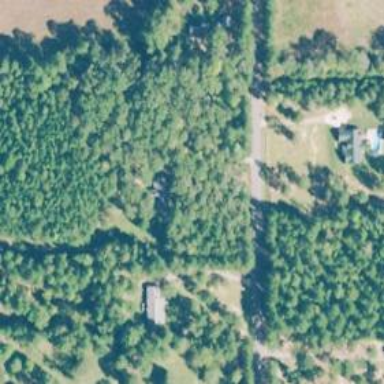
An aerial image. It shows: Driveway leading to service road.